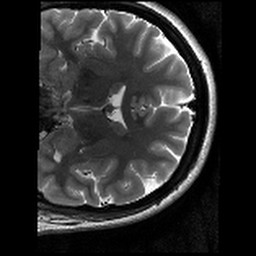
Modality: T2w
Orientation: coronal
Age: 19
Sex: female
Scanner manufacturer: siemens
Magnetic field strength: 3 T
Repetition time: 8.02 s
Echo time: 0.08 s